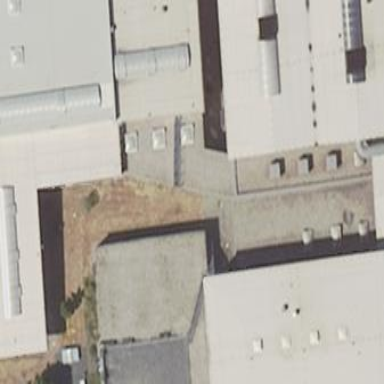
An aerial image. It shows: Industrial building.